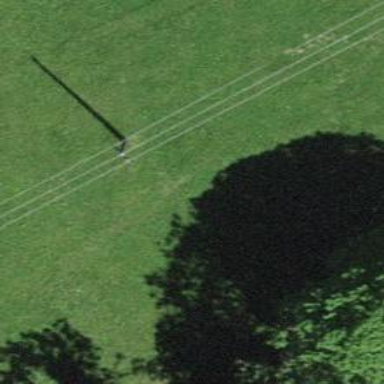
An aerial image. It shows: Minor power line.